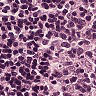
Metastatic tissue present: no